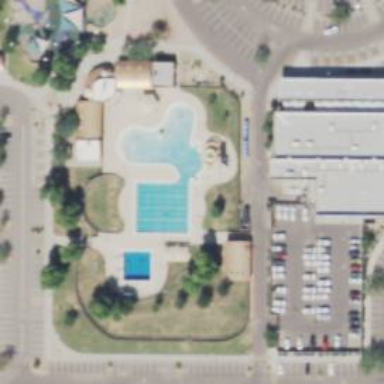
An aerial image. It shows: Water slide attraction.